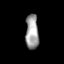
Tissue: prostate
Cell type: B cells
Senescence score: 0.6888
Nuclear area (px): 439
Mean DAPI intensity: 160.392